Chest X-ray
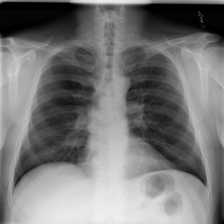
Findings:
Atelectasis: negative
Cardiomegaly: negative
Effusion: negative
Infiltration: negative
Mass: negative
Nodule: negative
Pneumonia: negative
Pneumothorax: negative
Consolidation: negative
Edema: negative
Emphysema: negative
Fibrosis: negative
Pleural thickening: negative
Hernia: negative